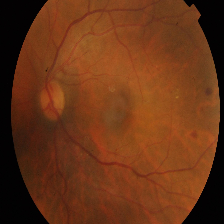
Diabetic retinopathy grade: Proliferative DR